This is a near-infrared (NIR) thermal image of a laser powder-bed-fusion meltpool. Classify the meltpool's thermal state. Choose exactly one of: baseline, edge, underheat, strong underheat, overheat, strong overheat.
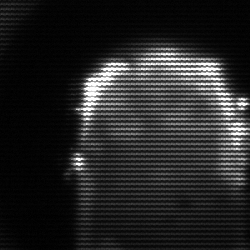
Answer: baseline